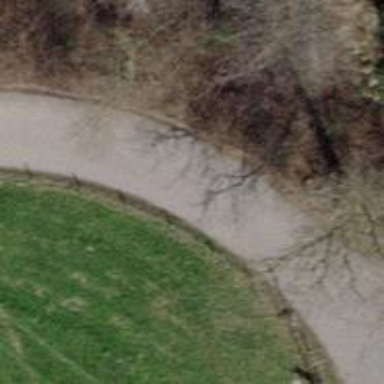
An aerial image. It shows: Unclassified road with paved surface.